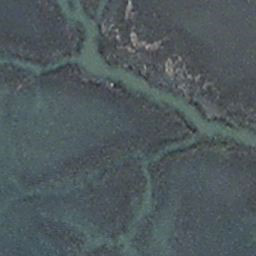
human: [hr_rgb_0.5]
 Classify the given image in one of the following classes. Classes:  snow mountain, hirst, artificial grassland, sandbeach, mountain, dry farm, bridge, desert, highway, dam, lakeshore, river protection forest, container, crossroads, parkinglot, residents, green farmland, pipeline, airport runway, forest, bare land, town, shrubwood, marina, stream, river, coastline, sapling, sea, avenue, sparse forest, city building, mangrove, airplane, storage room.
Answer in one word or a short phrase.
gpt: stream